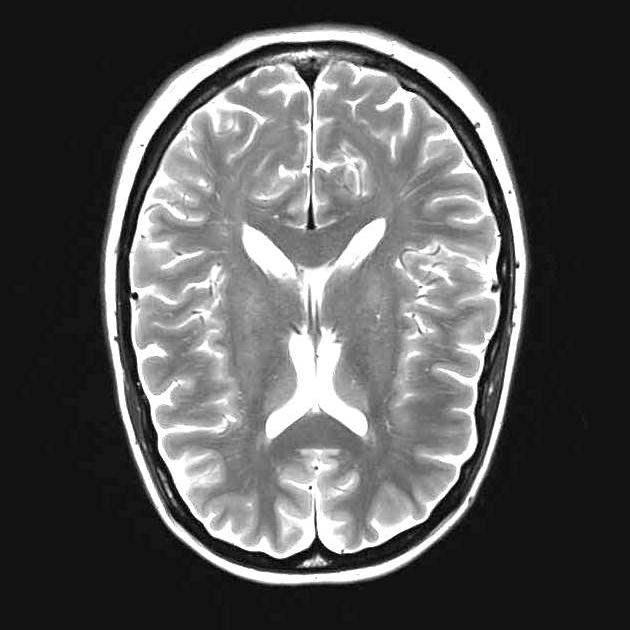
Label: notumor